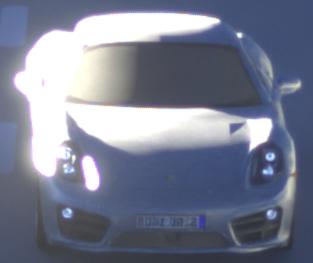
Make: Porsche
Model: Cayman
Detailed model: Cayman (981C)
Model produced from: 2013/03
Model produced until: 2014/04
Doors: 2
Color: white
Road condition: dry road
Daytime: sunrise or sunset
Contrast: high contrast